I will show an image sequence of human cooking. I have annotated the images with numbered circles. Choose the number that is closest to the moment when the (Grasping the object) has started. You are a five-time world champion in this game. Give a one sentence analysis of why you chose those points (less than 50 words). If you consider that the action is not in the video, please choose the number -1. Provide your answer at the end in a json file of this format: {"points": []}
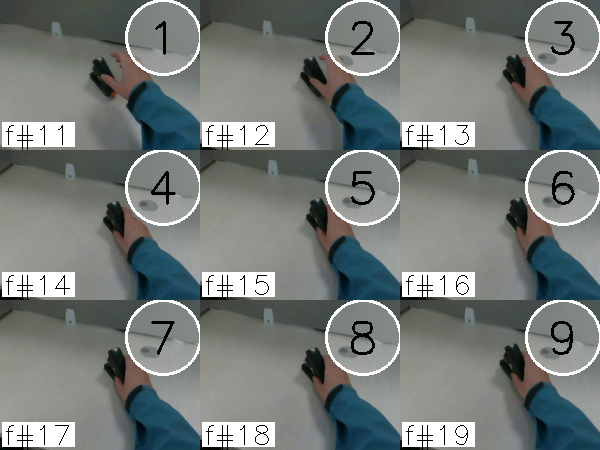
Frame 4 shows the clearest moment of hand-object contact.
{"points": [4]}